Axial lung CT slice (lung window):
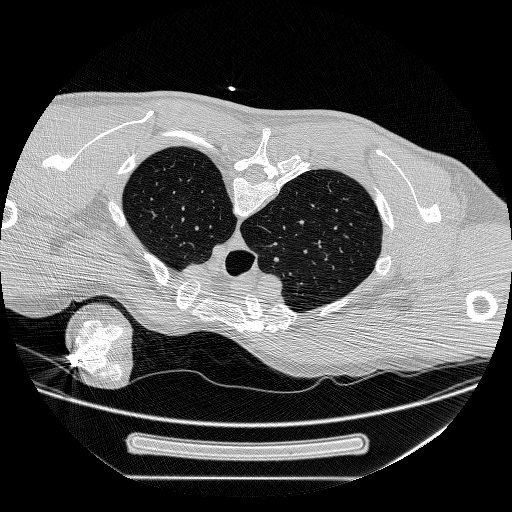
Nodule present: no